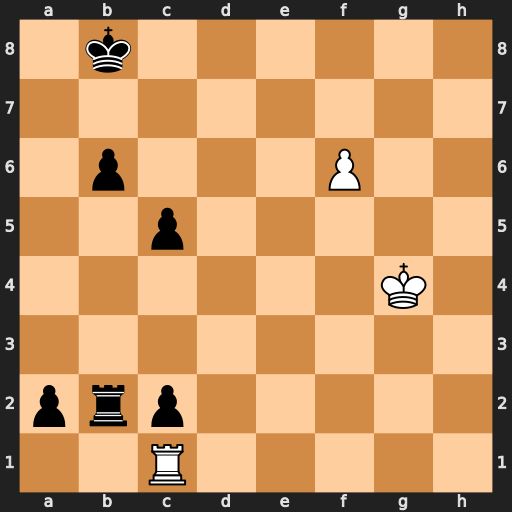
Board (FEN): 1k6/8/1p3P2/2p5/6K1/8/prp5/2R5
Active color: w
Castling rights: -
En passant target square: -
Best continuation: f7 Rb1 f8=Q+